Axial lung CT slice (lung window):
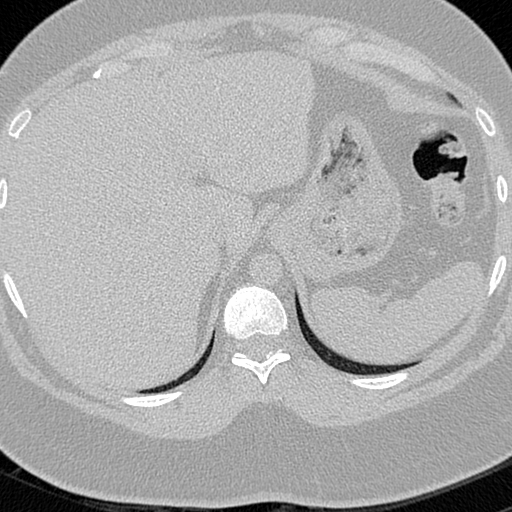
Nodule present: no